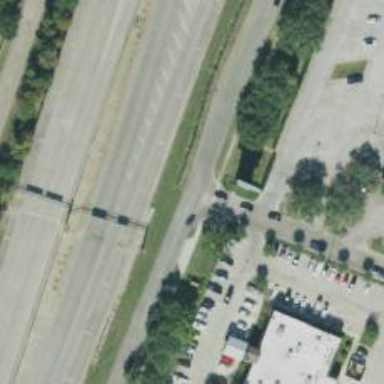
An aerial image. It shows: Secondary road with frontage road.